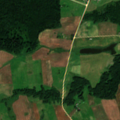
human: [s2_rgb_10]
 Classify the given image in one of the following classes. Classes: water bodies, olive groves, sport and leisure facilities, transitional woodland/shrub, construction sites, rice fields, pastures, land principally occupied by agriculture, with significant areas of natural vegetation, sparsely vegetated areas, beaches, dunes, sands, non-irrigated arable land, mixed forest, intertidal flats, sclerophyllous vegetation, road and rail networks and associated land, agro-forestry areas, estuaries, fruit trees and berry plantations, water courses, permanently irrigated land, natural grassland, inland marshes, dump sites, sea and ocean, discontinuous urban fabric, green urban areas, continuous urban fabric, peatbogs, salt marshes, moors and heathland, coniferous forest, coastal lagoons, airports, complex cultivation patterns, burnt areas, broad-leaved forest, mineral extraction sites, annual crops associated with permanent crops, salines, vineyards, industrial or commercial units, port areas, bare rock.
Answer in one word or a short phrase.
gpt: non-irrigated arable land, pastures, complex cultivation patterns, land principally occupied by agriculture, with significant areas of natural vegetation, transitional woodland/shrub